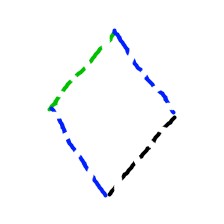
Shape: rhombus